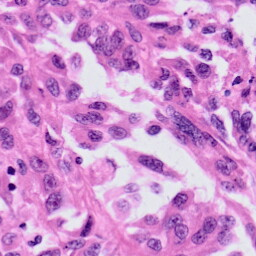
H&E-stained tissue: Skin